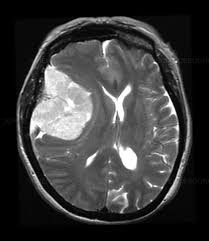
Label: meningioma